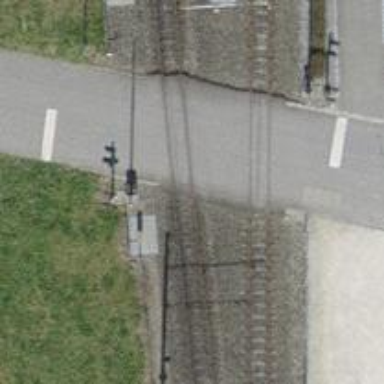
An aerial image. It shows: Railway level crossing.